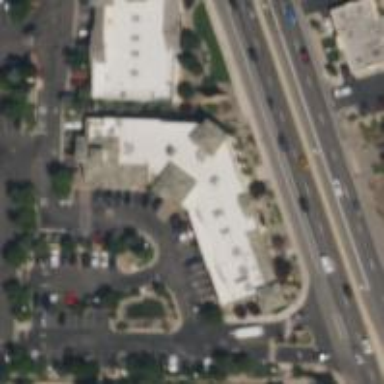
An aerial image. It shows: Retail building.